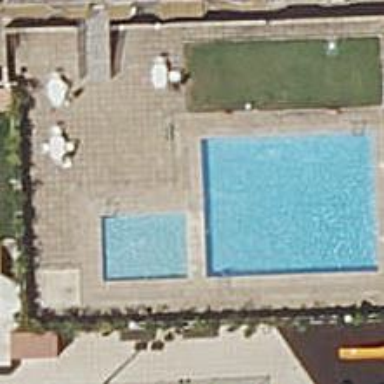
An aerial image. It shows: Swimming pool located in leisure land.